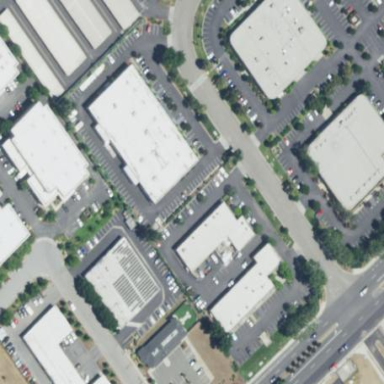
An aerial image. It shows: Commercial area.